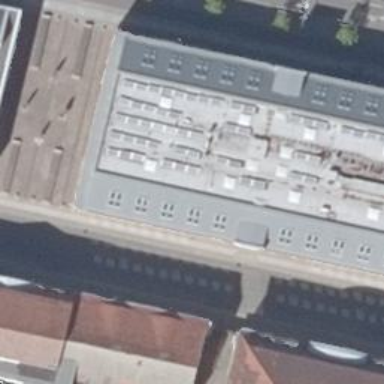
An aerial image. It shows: Group of apartments with hipped roofs made of metal.